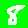
Digit: 8